Question: I am writing a service in C# .NET that takes some data, generates an XML string, and posts it to a webservice.
I have that working properly, but now I want to base64encode the XML string on the C# end and decode it in PHP on the webservice side.
Something is going wrong, because the decoding is not working as expected on the PHP side
On the PHP side I just do
'''
$xml = trim(base64_decode($_POST['xmlpost']));
'''
Which works fine from webservice to webservice.
Here is the C# code:
'''
string xml = ###XMLHERE###;
WebRequest request = (HttpWebRequest)WebRequest.Create(liveURL);
//base 64 encode
var plainTextBytes = System.Text.Encoding.UTF8.GetBytes(xml);
string byteArrayEncoded = System.Convert.ToBase64String(plainTextBytes, 0, plainTextBytes.Length);
byte[] byteArray = Encoding.UTF8.GetBytes("xmlpost=" + byteArrayEncoded + "&test=1");
//send request
request.ContentType = "application/x-www-form-urlencoded";
request.ContentLength = byteArray.Length;
request.Method = "POST";
Stream dataStream = request.GetRequestStream();
dataStream.Write(byteArray, 0, byteArray.Length);
dataStream.Close();
'''
I know the XML format is correct because it works fine without encoding. What am I doing wrong?
Side note: after I fix this I am also trying to ensure that single quotes, double quotes and ampersands can be in the XML node text, if anyone can also help me with that.

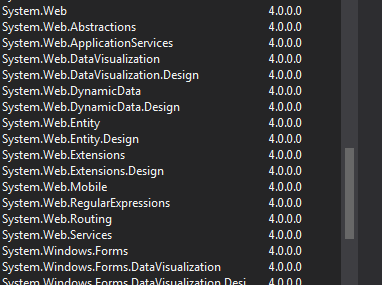
Answer: The base64 encoding uses characters like +, / and = that must be escaped in the URL encoded form data. Something like this should yield better results for you.
'''
string byteArrayEncoded = System.Convert.ToBase64String(plainTextBytes, 0, plainTextBytes.Length);
string byteArrayUrlEncoded = System.Web.HttpUtility.UrlEncode(byteArrayEncoded);
byte[] byteArray = Encoding.UTF8.GetBytes("xmlpost=" + byteArrayUrlEncoded + "&test=1");
'''